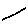
Label: line